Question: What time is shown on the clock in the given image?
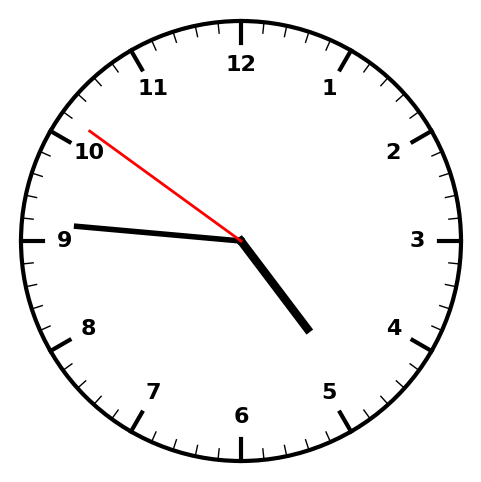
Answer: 04:45:51